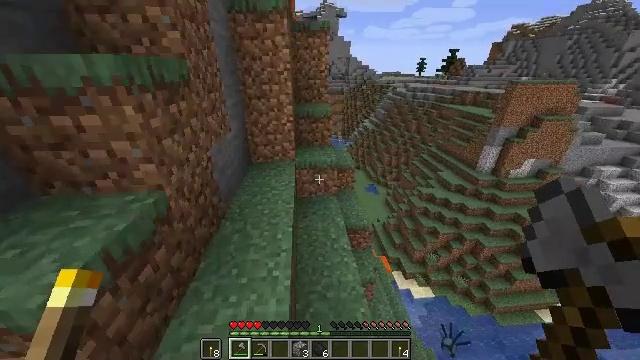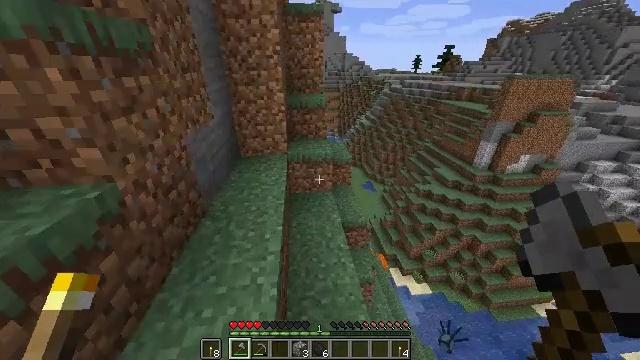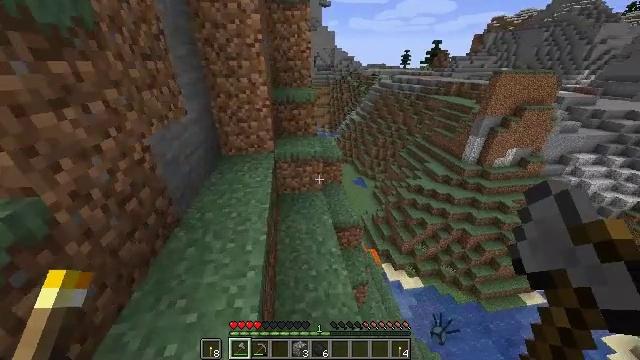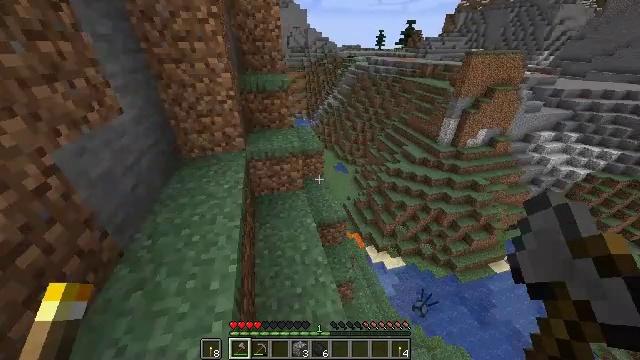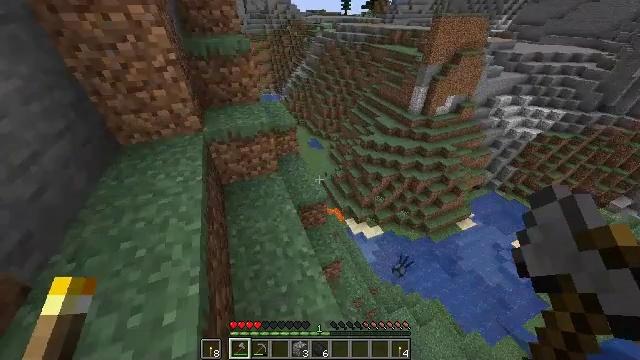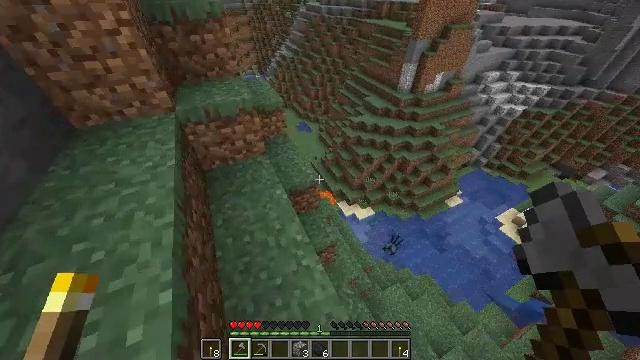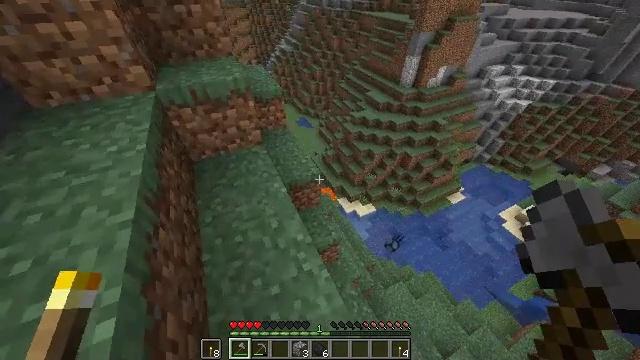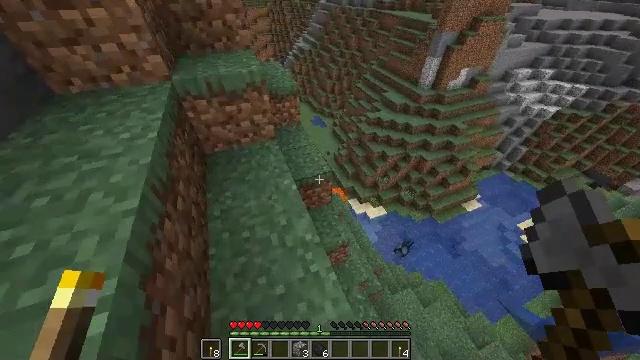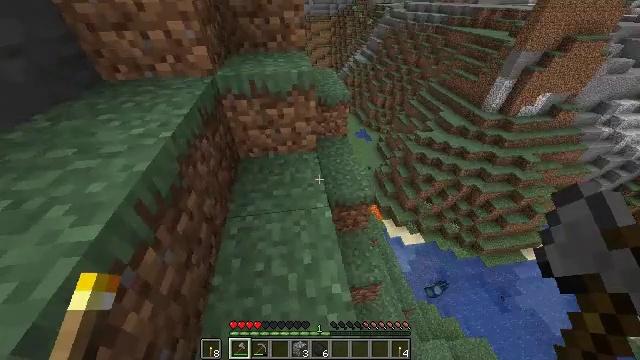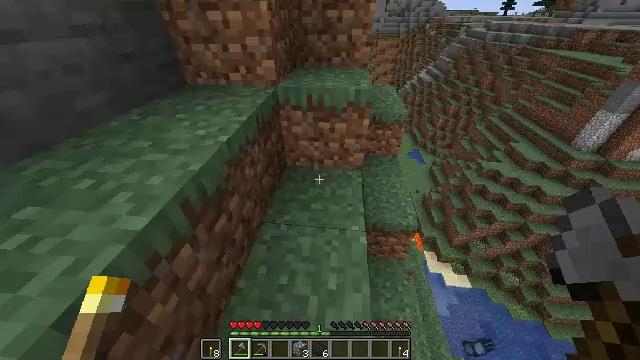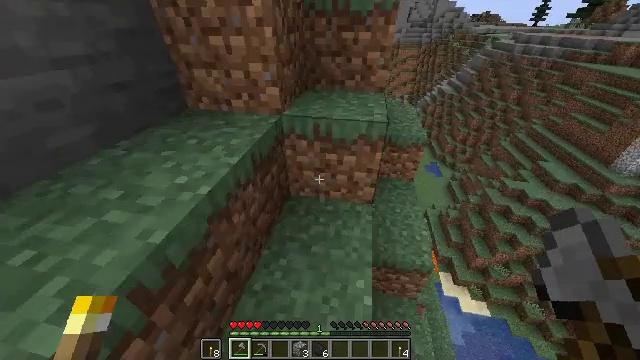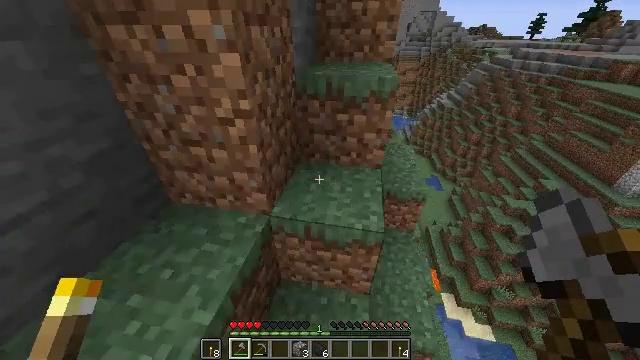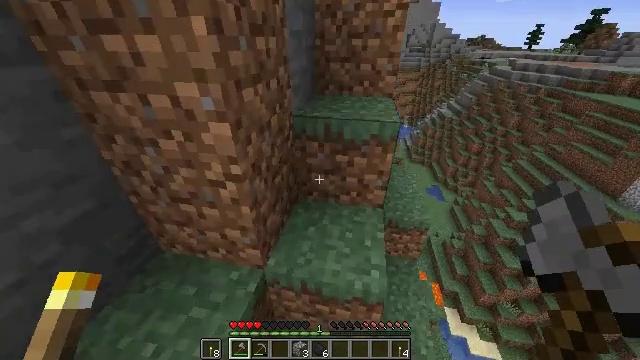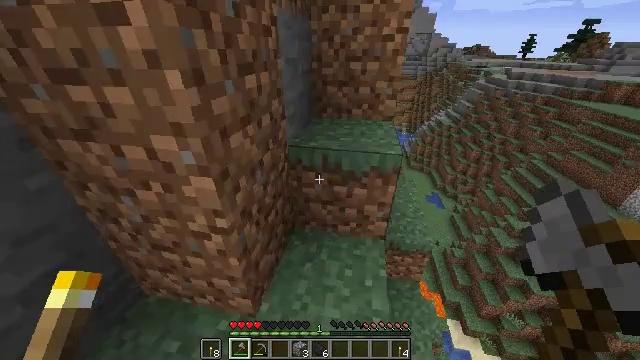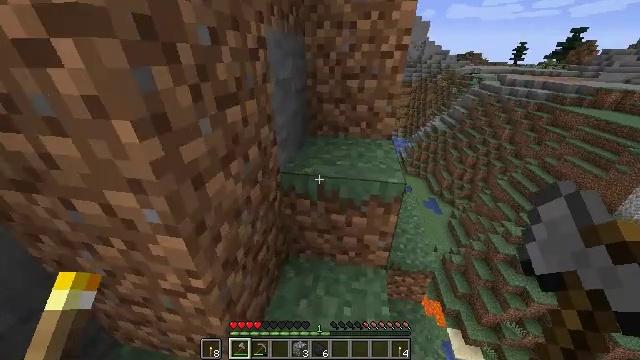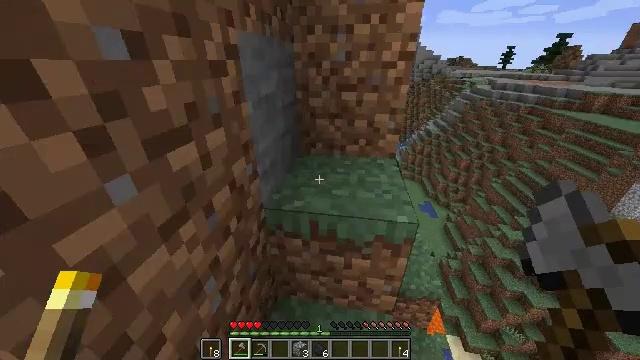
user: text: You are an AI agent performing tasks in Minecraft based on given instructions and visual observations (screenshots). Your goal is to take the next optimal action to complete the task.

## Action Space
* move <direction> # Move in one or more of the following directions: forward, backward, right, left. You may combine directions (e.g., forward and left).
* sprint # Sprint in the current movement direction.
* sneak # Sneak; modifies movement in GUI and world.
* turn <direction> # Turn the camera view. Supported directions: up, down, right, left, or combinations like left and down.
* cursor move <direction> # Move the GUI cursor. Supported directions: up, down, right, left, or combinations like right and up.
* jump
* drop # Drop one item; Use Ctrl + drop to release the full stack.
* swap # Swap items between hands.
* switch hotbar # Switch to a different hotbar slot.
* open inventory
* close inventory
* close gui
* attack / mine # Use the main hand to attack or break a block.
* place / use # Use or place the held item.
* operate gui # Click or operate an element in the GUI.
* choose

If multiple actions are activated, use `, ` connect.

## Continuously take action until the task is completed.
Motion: motion action
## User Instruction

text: Combat the cow.
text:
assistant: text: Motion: move forward, sprint, turn right
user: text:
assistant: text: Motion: move forward, sprint, turn right
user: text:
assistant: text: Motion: move forward, sprint, turn right and down
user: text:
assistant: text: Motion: move forward, sprint, turn right and down
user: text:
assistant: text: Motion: move forward, sprint, turn right and down
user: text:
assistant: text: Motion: move forward, sprint
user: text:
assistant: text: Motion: move forward, sprint, turn left
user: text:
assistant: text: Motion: move forward, sprint, turn left and up
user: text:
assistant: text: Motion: move forward, sprint, turn left and up
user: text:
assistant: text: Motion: move forward, sprint, turn left and up, jump
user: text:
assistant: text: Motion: move forward, sprint, turn up, jump
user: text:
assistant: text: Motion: move forward, sprint, turn up, jump
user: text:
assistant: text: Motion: move forward, sprint, turn up, jump
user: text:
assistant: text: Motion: move forward, sprint, turn up, jump
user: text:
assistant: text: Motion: move forward, sprint, turn right, jump
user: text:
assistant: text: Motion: move forward, sprint, turn right, jump
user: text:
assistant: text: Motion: move forward, sprint, turn right, jump
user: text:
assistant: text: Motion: move forward, sprint, turn right, jump
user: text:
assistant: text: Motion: move forward, sprint, turn right
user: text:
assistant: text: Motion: move forward, sprint, turn right
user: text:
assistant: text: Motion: move forward, sprint, turn right
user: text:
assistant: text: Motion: move forward, sprint
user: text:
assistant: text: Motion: move forward, sprint
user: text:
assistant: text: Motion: move forward and move right, sprint
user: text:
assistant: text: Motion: move forward and move right, sprint
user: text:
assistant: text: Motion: move forward and move right, sprint, turn left
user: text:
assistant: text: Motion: move forward and move right, sprint, turn left
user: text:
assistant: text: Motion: move forward and move right, sprint, turn left and up
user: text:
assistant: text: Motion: move forward and move right, sprint, turn left
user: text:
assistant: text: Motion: move forward and move right, sprint